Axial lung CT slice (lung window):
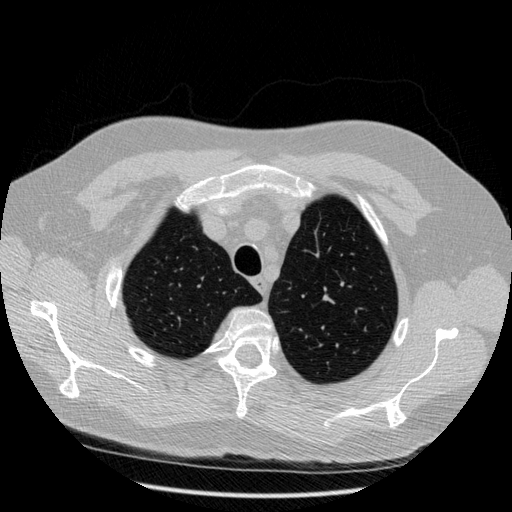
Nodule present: no